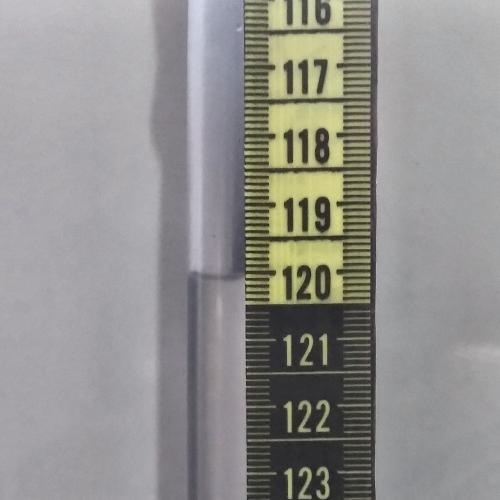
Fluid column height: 120.1 cm